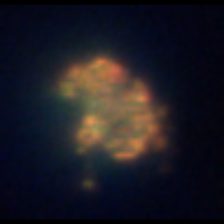
Taxon: Unknown_detritus
Group: Unknown